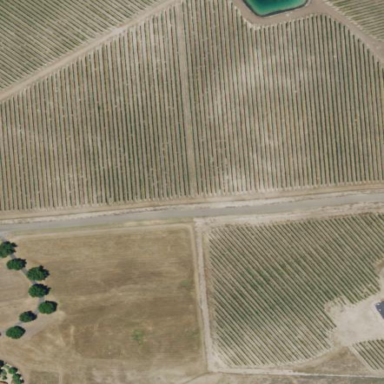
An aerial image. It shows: Vineyard with grape crops.